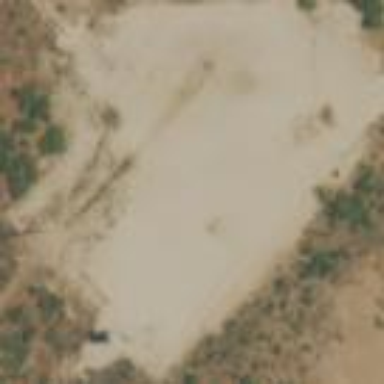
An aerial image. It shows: Wellsite characterized by natural sand terrain.